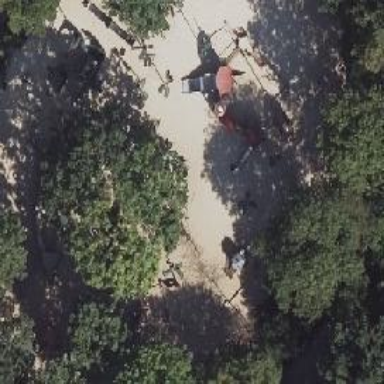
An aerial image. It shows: Playground featuring climbing frame.